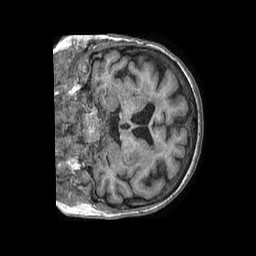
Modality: T1w
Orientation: coronal
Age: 77
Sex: female
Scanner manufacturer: philips
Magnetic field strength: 1.5 T
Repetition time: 0.007645 s
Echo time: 0.003478 s